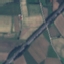
Label: Highway